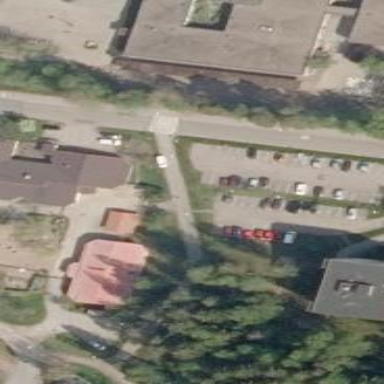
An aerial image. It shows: Paved parking area.